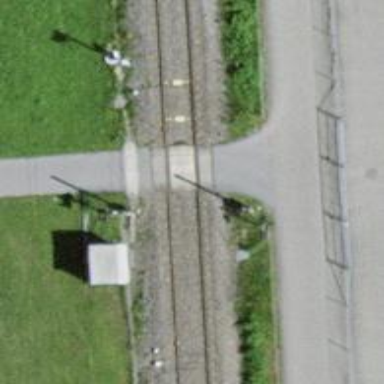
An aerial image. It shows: Single railway track with electrification through contact line.